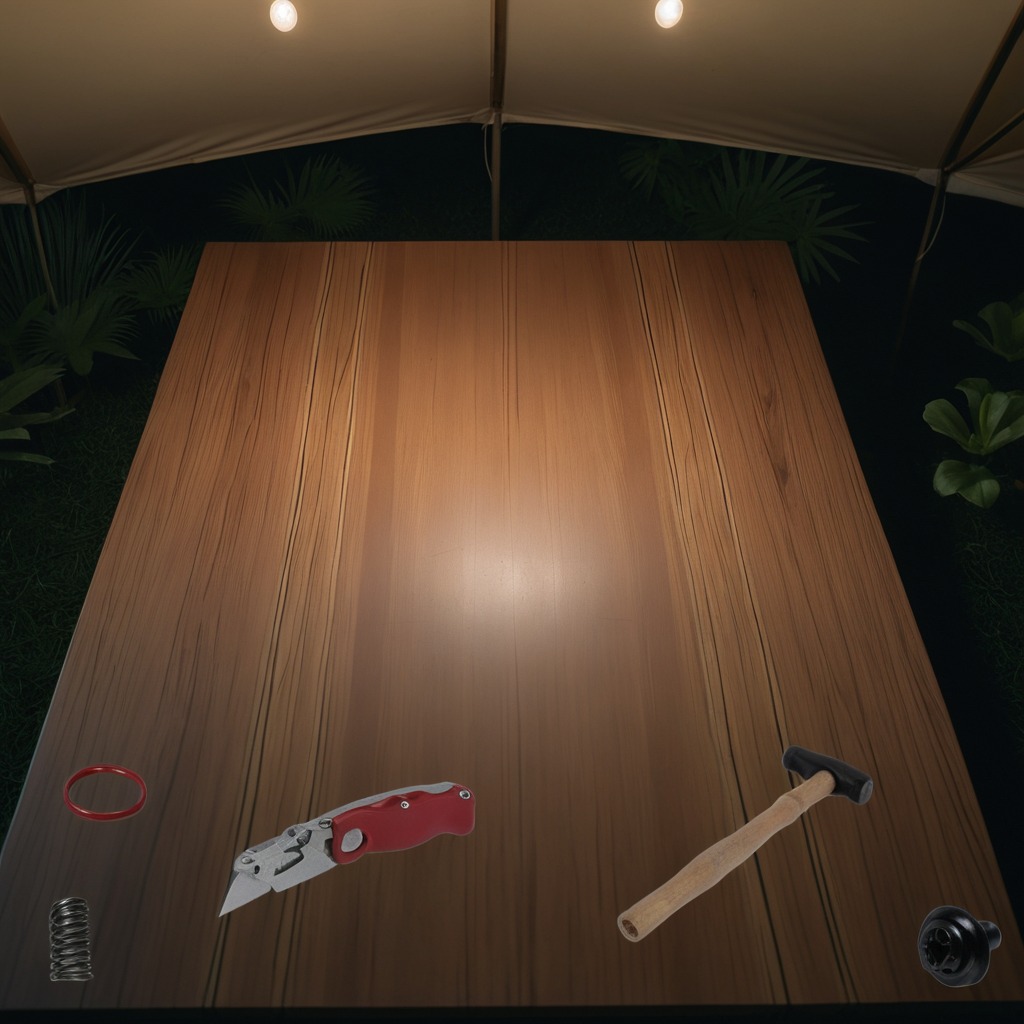
A rubber Oring, a utility knife, a metal machine screw, a hammer, and a coiled metal spring are lying on the wooden table.